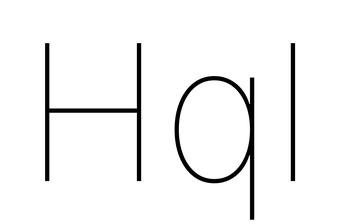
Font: Inter_Thin